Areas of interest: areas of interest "Chunshen Jingcheng MIDTOWN"
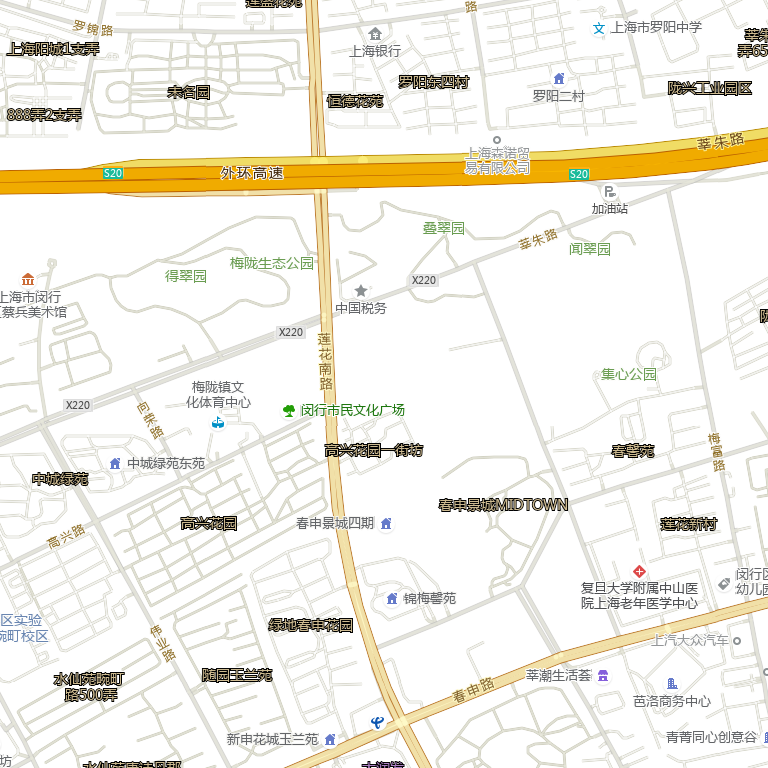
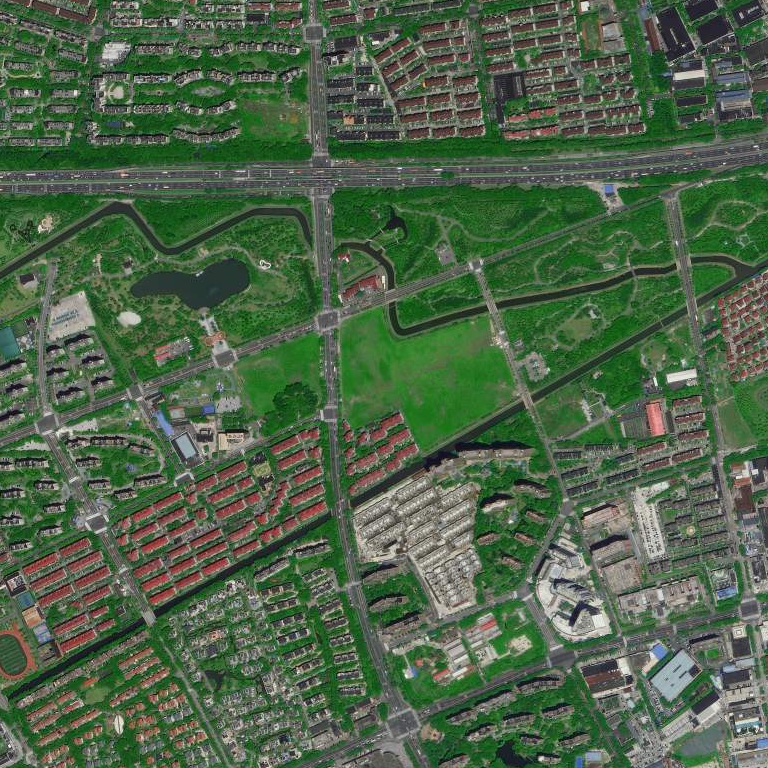